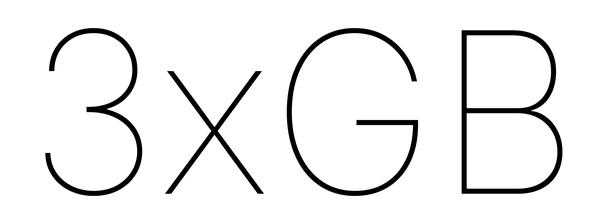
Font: Inter_Thin